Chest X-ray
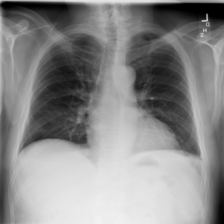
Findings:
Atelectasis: negative
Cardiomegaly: negative
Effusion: positive
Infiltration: negative
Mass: negative
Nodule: negative
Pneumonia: negative
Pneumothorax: negative
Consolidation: negative
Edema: negative
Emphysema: negative
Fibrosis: negative
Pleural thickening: negative
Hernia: negative